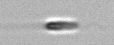
Label: flagellate_morphotype3